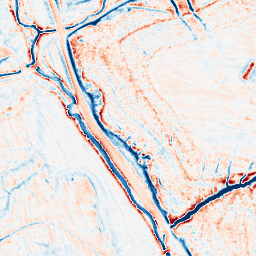
Category: edge_preserving
Decomposition family: anisotropic_diffusion
Decomposition parameters: iterations: 20
kappa: 10
gamma: 0.2
Upsampling method: sinc_hamming
Upsampling parameters: scale: 4
kernel_size: 16
Upsampling scale: 4